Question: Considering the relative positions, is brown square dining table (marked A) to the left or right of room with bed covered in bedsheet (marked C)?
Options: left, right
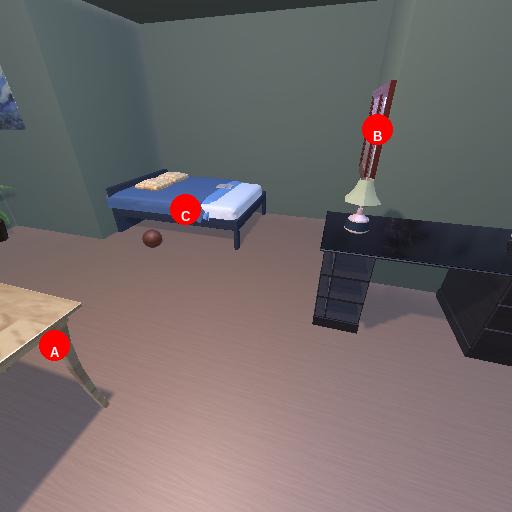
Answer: left